Question: Count the number of objects in the diagram.
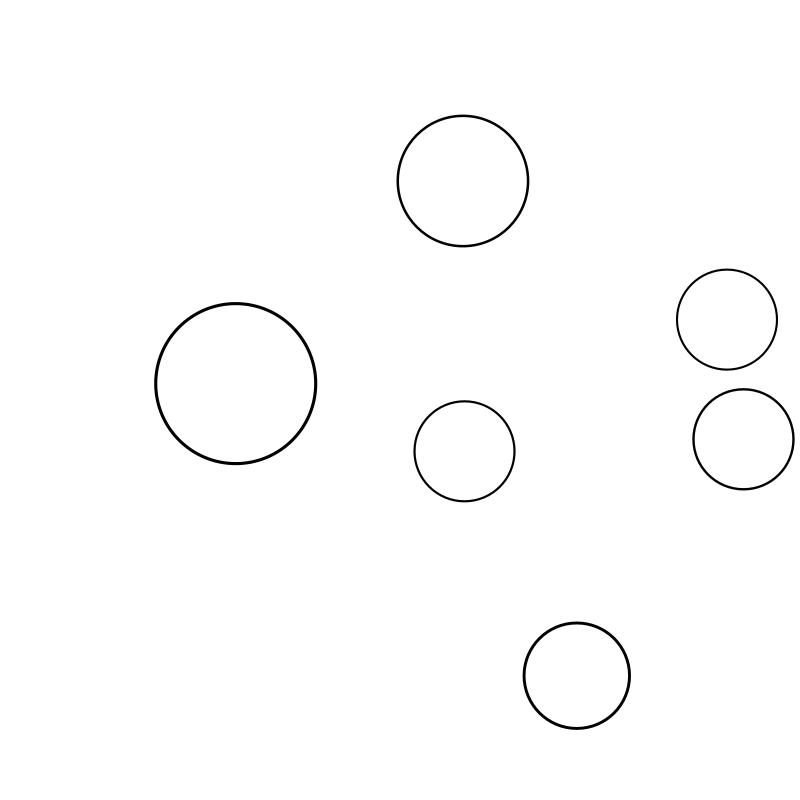
Answer: 6